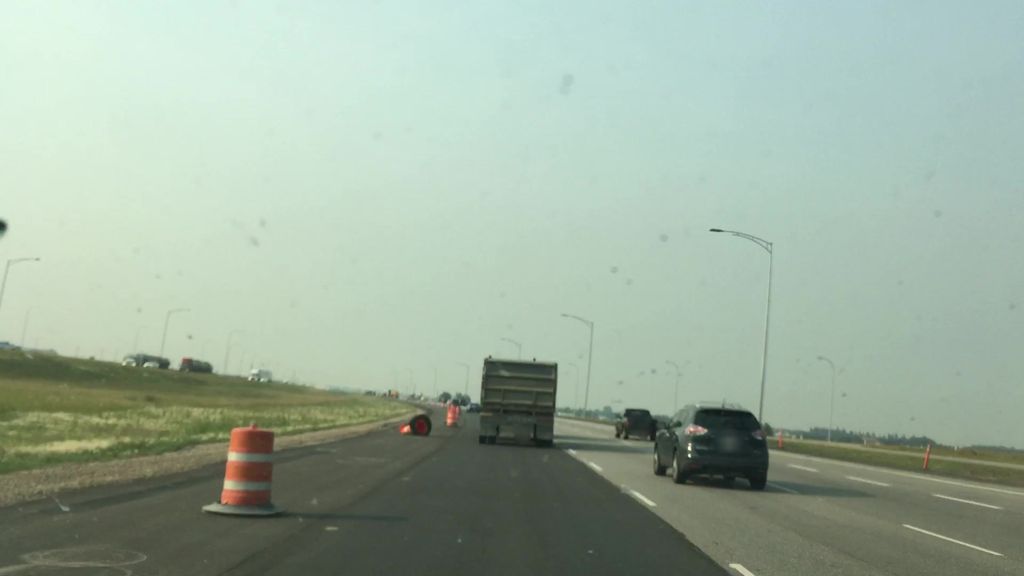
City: edmonton